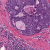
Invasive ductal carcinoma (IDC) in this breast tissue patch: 0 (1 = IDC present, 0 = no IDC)